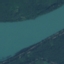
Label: River